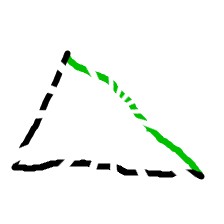
Shape: triangle